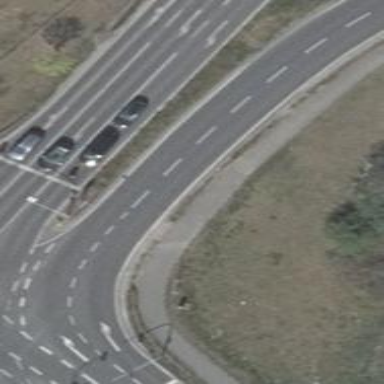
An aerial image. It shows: Asphalt path.